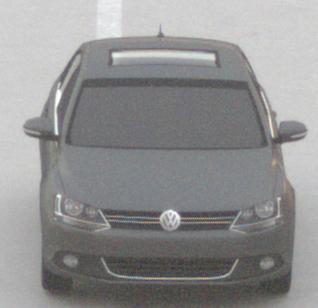
Make: VW
Model: Jetta 1.2 TSI
Detailed model: Jetta (IV)
Model produced from: 2011/01
Model produced until: 2014/08
Doors: 4
Color: gray
Road condition: dry road
Daytime: sunrise or sunset
Contrast: low contrast